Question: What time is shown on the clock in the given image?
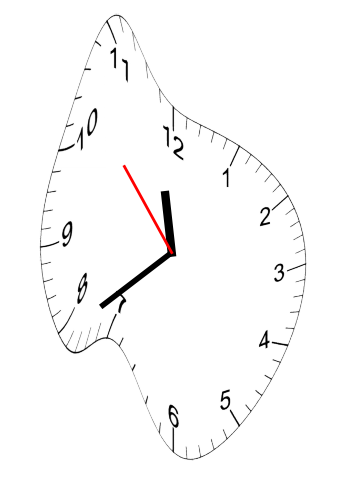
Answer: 11:38:53